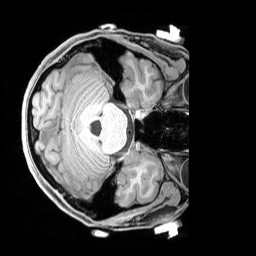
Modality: T1w
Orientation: axial
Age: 20
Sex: female
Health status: healthy
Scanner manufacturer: siemens
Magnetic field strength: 3 T
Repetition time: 1.65 s
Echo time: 0.00182 s